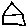
Label: house